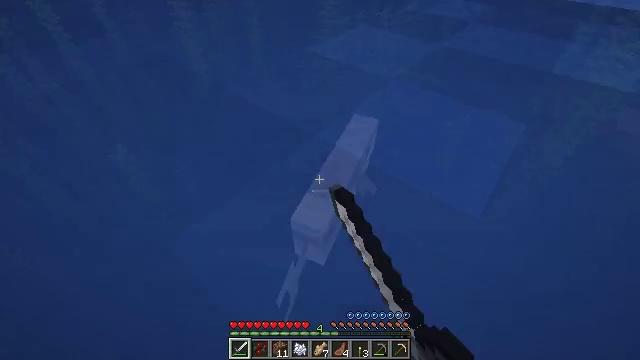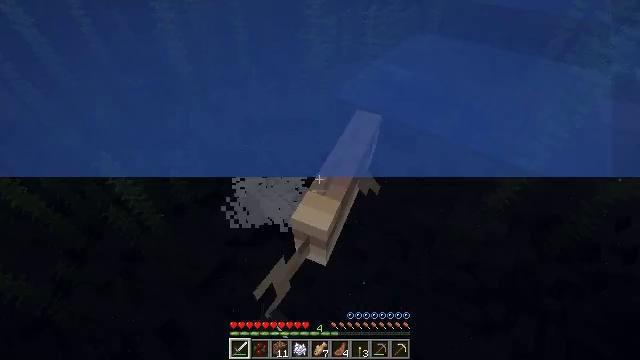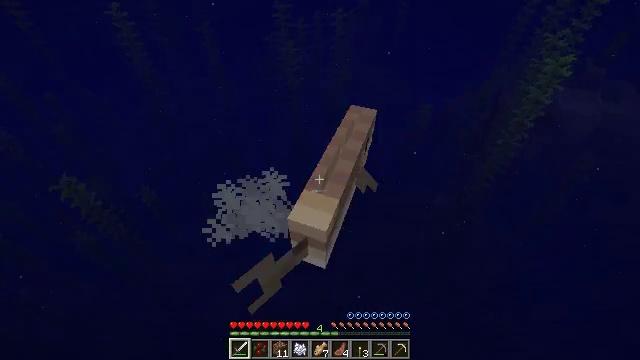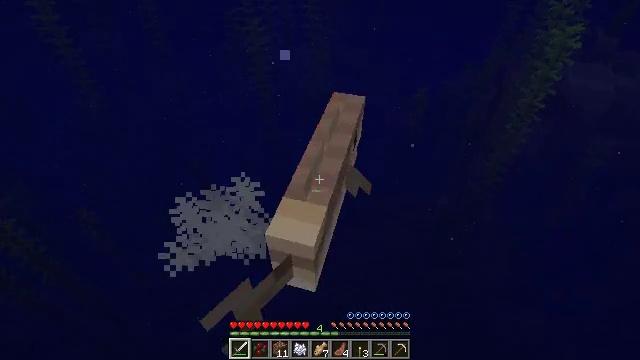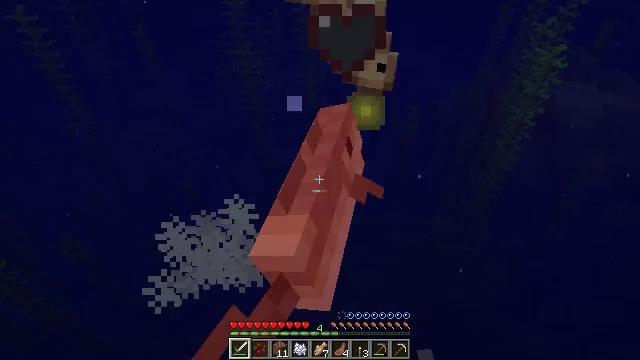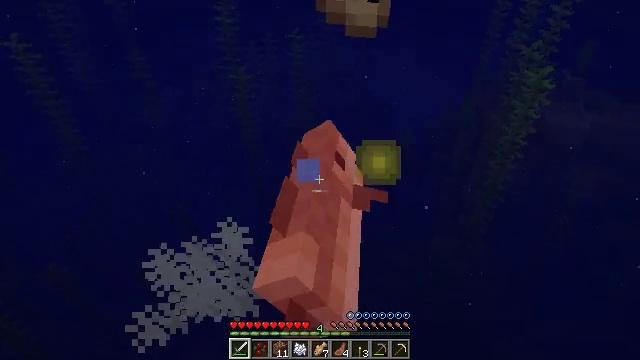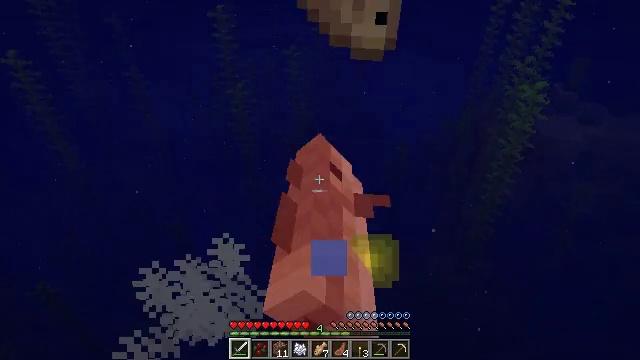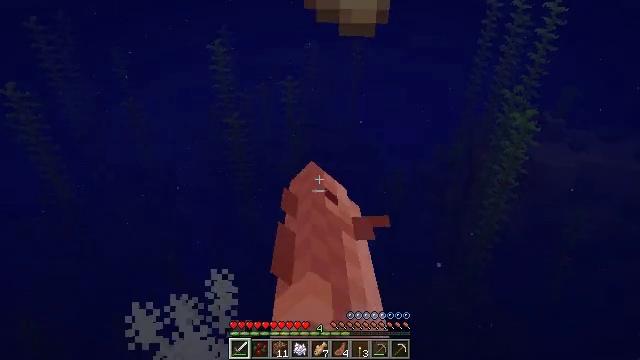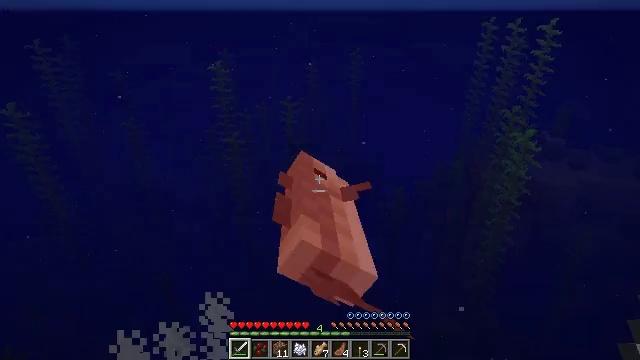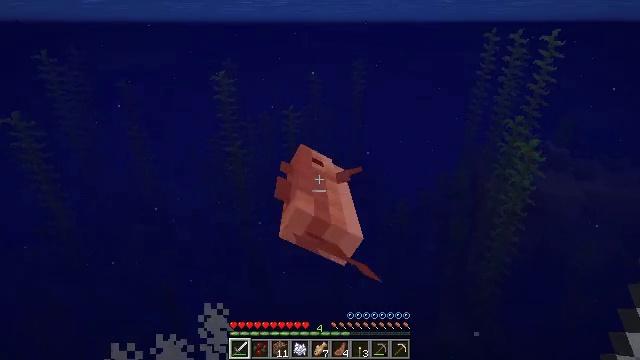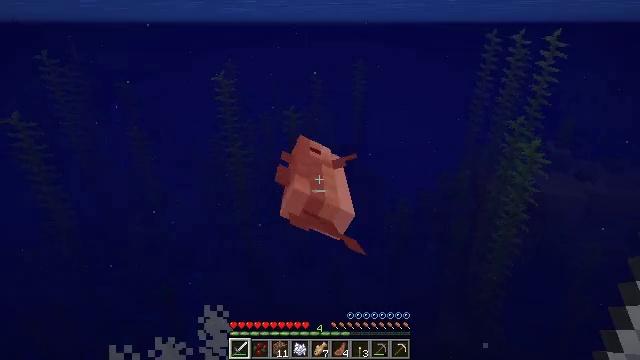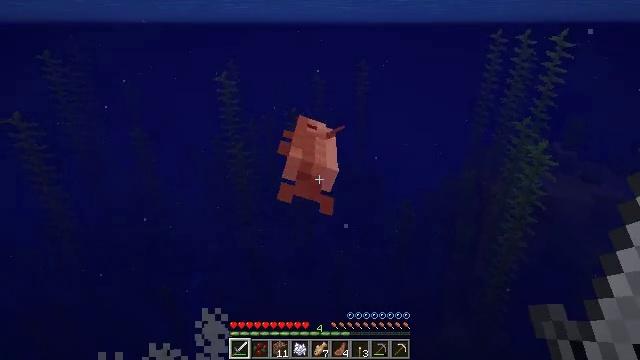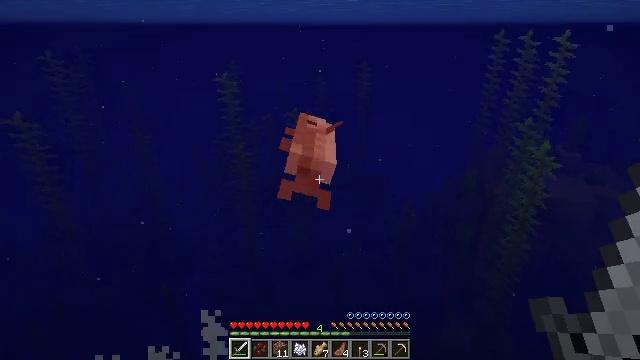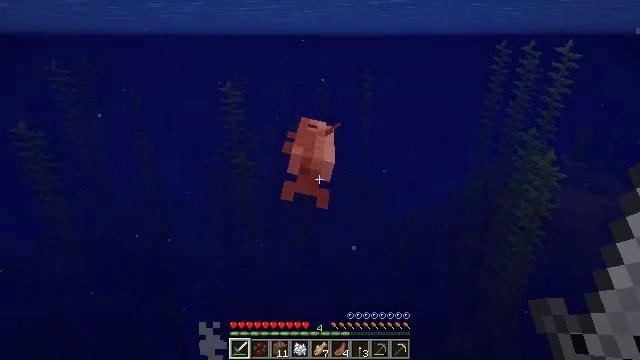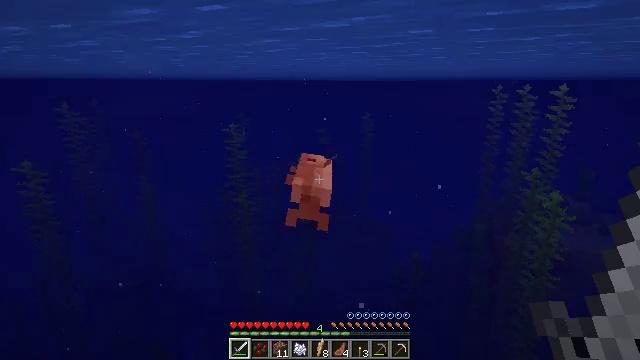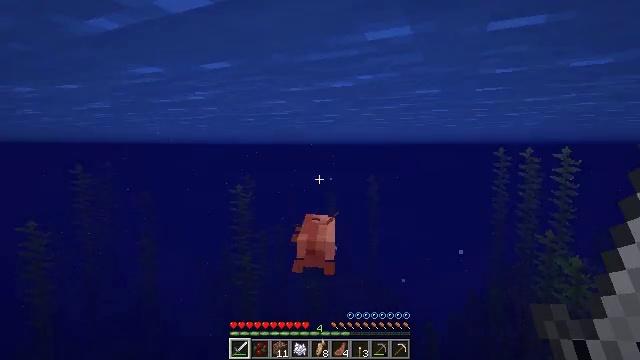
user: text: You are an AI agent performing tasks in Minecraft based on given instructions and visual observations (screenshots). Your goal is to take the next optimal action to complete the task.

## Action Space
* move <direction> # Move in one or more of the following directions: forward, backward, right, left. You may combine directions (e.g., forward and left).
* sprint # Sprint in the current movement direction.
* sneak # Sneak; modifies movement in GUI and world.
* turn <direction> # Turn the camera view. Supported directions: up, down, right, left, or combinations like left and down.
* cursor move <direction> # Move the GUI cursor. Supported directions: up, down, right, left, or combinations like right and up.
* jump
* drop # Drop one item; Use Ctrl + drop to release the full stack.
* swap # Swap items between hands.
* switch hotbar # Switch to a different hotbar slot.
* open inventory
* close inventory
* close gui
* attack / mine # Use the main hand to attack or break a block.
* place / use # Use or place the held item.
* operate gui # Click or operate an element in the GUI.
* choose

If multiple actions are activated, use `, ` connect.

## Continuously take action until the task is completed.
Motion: motion action
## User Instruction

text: Kill the cod.
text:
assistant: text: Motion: move forward, turn right, attack / mine
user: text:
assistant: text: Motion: move forward, turn right
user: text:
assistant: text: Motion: move forward, turn right
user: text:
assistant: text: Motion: move forward, turn right and up
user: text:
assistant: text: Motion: move forward, turn right and up
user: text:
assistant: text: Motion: move forward, turn up
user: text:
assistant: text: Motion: move forward, turn up
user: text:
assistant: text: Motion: move forward, turn up
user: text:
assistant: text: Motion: move forward, turn up
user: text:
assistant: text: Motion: move forward
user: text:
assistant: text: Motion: move forward
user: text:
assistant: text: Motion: move forward
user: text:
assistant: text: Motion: move forward, turn up
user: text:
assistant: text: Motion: move forward, turn up
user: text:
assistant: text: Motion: move forward, turn left and up
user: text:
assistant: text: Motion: move forward, turn left and up
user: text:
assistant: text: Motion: move forward, turn left and up
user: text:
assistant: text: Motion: move forward, turn left and up
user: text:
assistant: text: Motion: move forward, turn left
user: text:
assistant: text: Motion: move forward, turn left
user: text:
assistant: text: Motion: move forward, turn left
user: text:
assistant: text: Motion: move forward, turn left
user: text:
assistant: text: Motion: move forward, turn left
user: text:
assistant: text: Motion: move forward, turn left and up
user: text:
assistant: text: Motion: move forward, turn left
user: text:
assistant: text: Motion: move forward, turn left
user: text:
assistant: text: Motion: move forward, turn left
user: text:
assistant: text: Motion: move forward, turn left
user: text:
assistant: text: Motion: move forward
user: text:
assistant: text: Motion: move forward